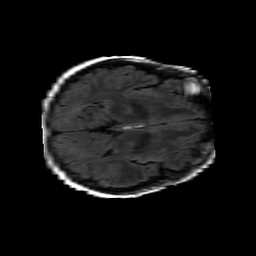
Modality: FLAIR
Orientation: axial
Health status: ill
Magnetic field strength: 3 T